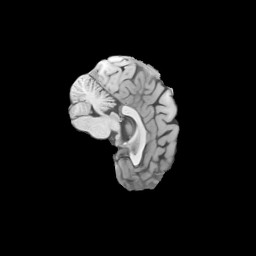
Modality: T1w
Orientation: sagittal